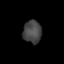
Tissue: skin
Cell type: Epithelial cells
Senescence score: 0.2778
Nuclear area (px): 406
Mean DAPI intensity: 69.97